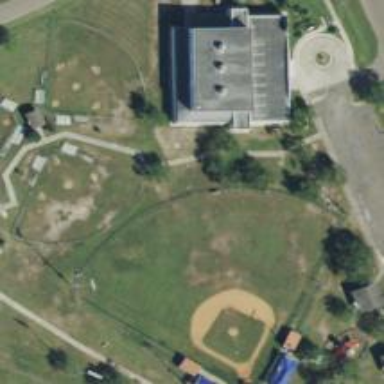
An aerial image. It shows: Baseball pitch for leisure and sports activities.